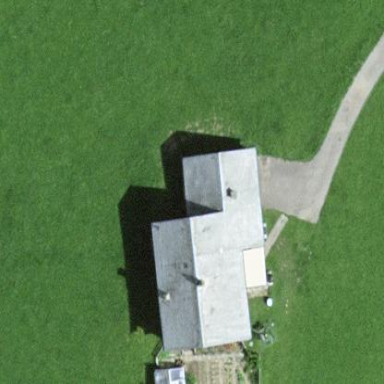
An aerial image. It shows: Farm building with gabled roof.